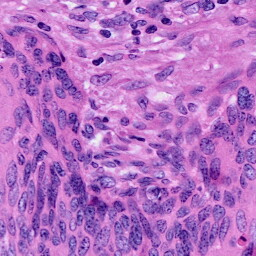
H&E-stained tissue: Cervix